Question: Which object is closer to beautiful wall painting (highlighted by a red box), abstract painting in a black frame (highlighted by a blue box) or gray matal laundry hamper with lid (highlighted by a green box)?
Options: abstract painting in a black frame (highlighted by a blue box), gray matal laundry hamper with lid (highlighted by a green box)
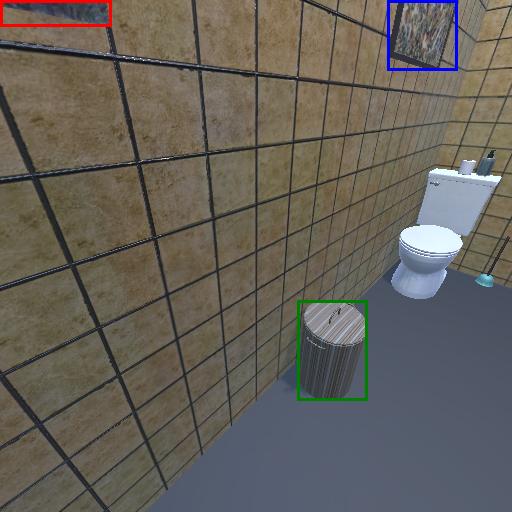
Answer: abstract painting in a black frame (highlighted by a blue box)